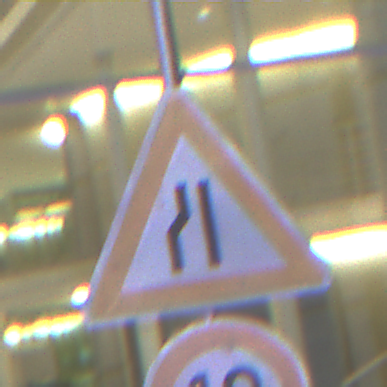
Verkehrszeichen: EinseitigVerengteFahrbahnLinks
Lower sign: Geschwindigkeit10
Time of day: Night
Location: Outdoor (Urban)
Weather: PartlyCloudy
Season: NotSpecified
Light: Artificial